Question: I recently tried to deploy my telegram bot on and I use framework for write webhook code. With using "git push heroku master" deploying my codes began with any problems, But at the end I encountered this problem that the link "https://git.heroku.com/serene-crag-92322.git" I get message. Please help me to solve this problem and thank you in advance.
My Flask code:
'''
@app.route('/' + TOKEN, methods=['POST'])
def getMessage():
json_string = request.get_data().decode('utf-8')
update = telebot.types.Update.de_json(json_string)
bot.process_new_updates([update])
return "!", 200
@app.route("/")
def webhook():
bot.remove_webhook()
bot.set_webhook(
url='https://gentle-temple-77151.herokuapp.com/' + TOKEN)
return "!", 200
if __name__ == "__main__":
app.run()
'''
The message from Heroku:

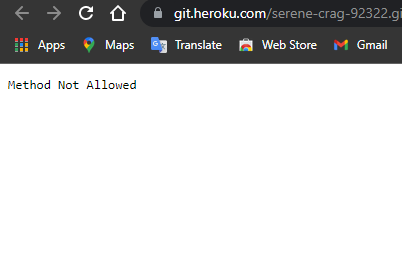
Answer: Heroku creates a git repository with your source code before building and deploying your code. You had tried to access that private Git repository, which is not accessible to the outside world (therefore, the 'Method Not Allowed' error message appeared). But the actual website where your web app is deployed is different. That web app includes your app name, if you had given one during Heroku app creation, else a random name is given to your web app.
Heroku Git Repository Link: <URL>
Deployed Heroku App Link: <URL>